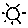
Label: sun